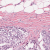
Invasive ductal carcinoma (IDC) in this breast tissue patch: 1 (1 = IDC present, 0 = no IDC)